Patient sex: M
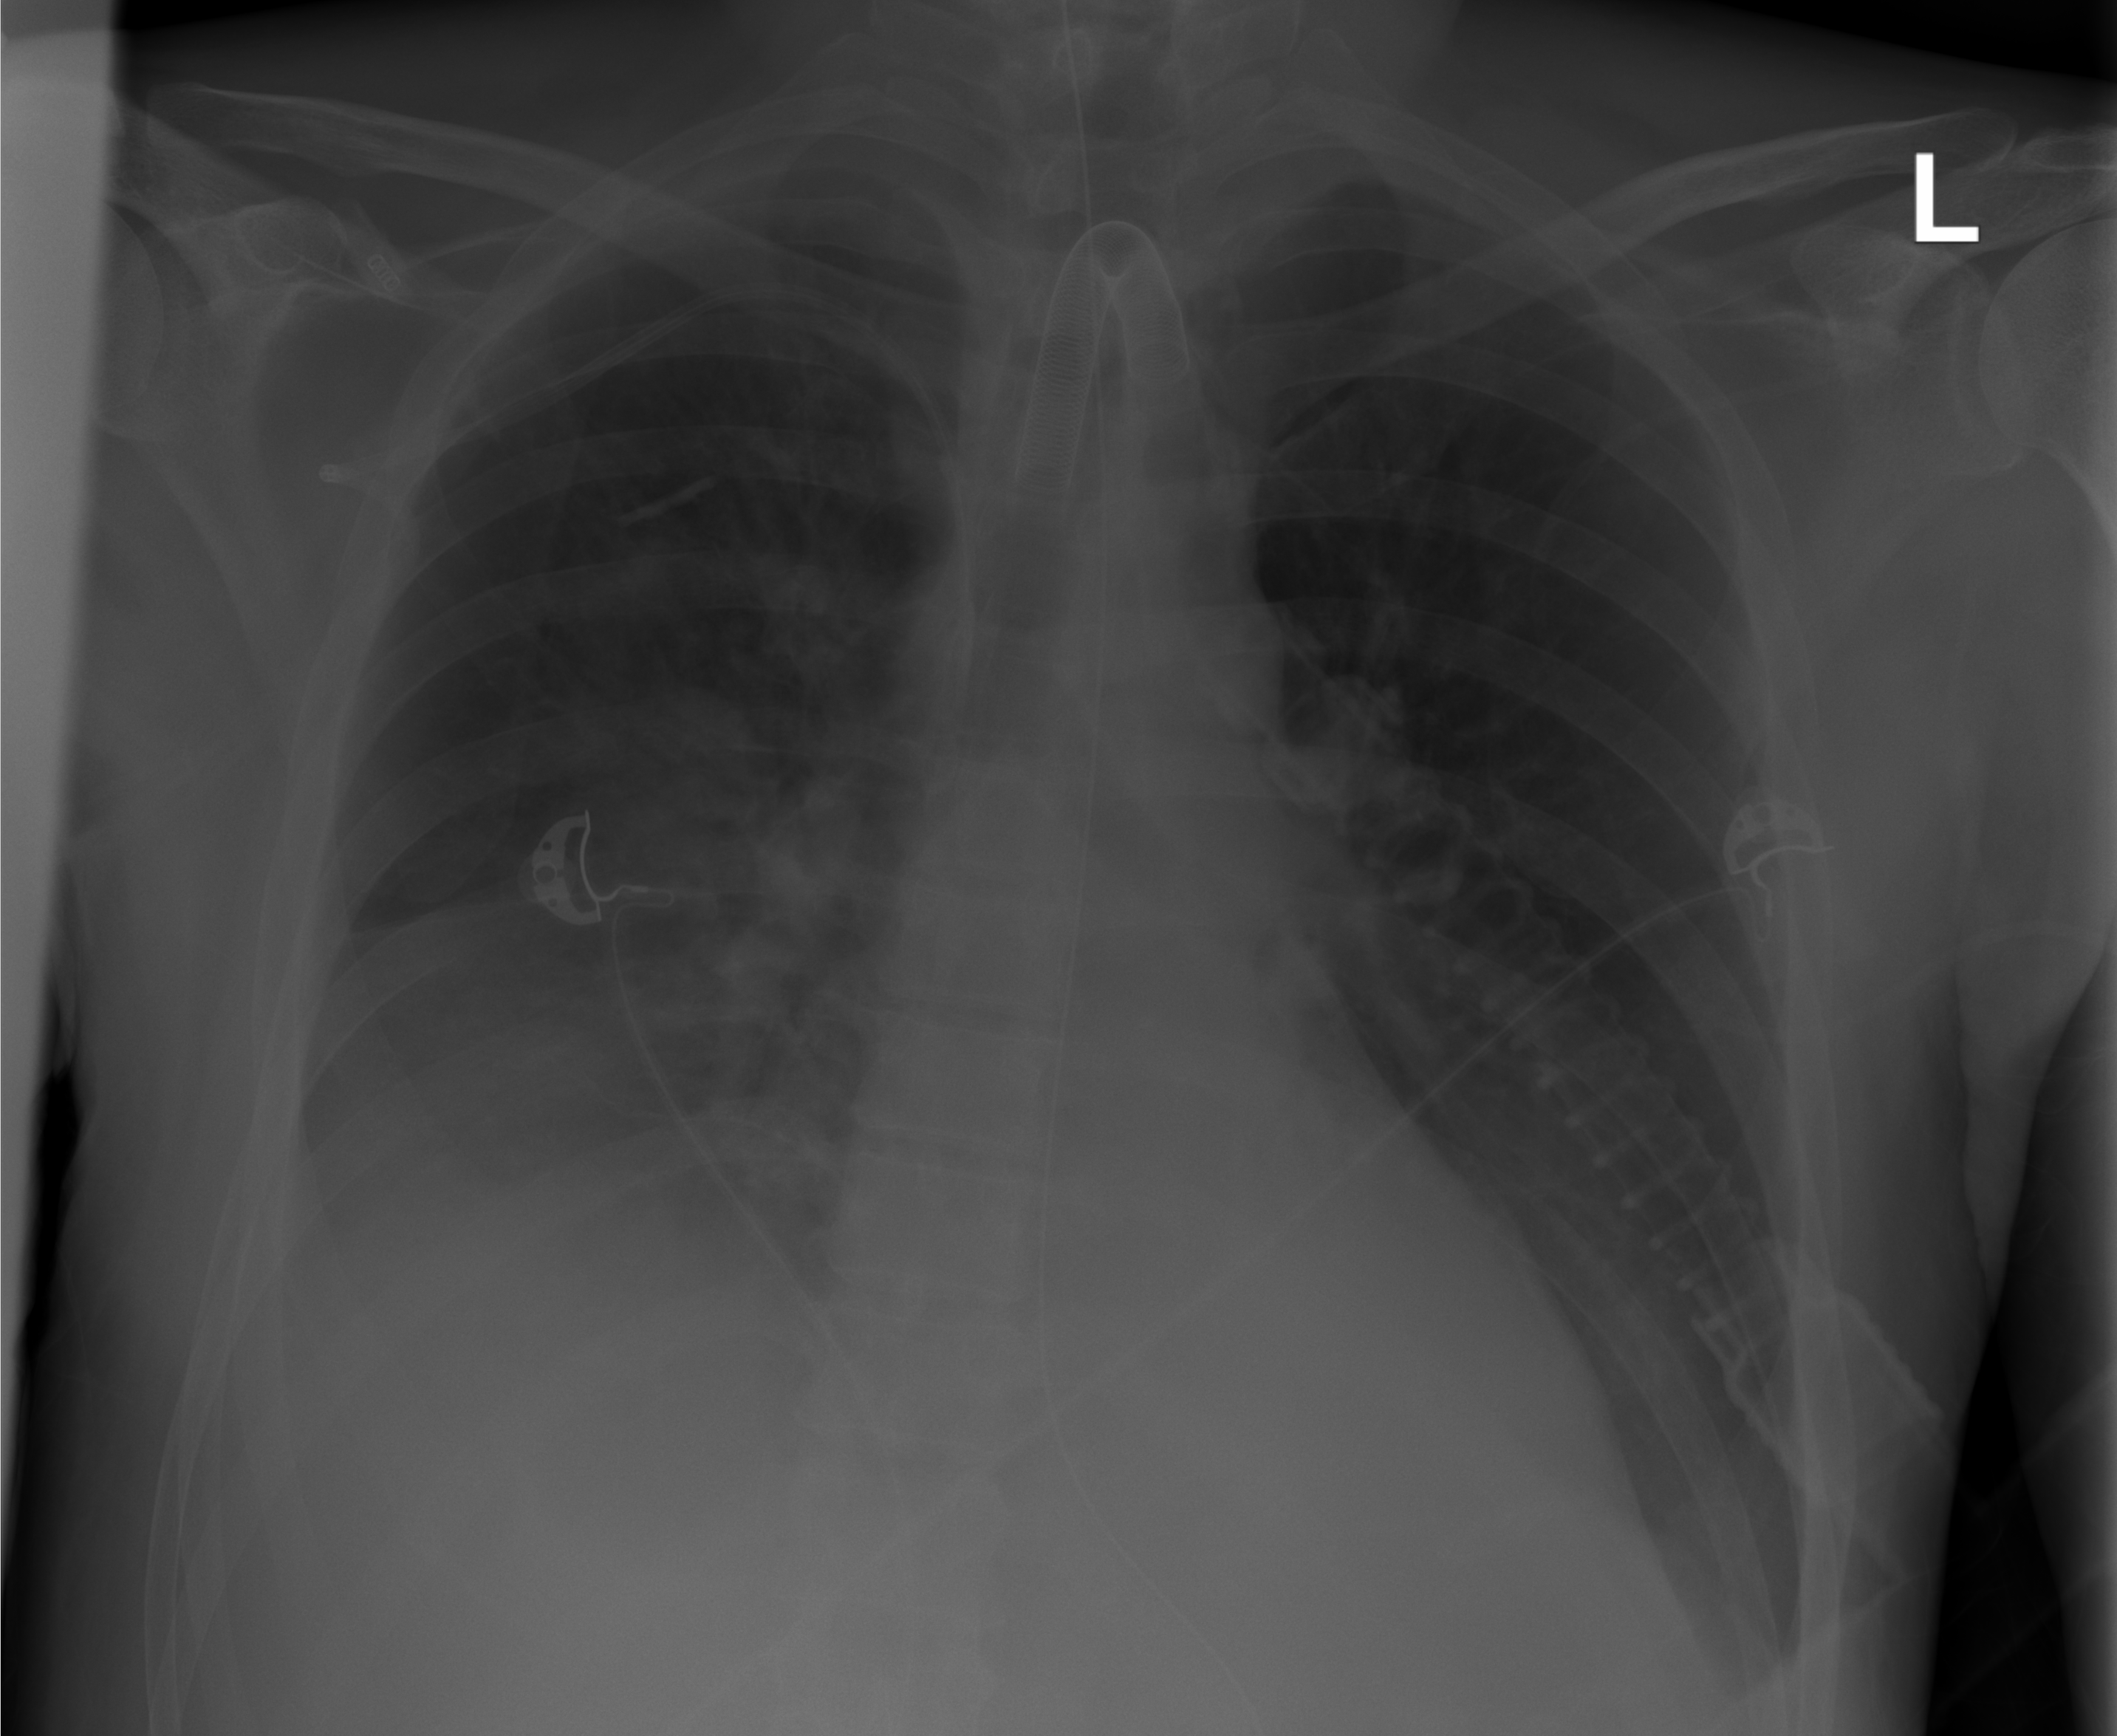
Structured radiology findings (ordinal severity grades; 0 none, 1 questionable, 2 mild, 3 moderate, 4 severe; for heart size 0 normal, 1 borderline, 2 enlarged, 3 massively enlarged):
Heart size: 0
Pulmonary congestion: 0
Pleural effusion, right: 2
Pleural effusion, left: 1
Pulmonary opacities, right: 2
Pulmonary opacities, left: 0
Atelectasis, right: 2
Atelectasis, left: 1